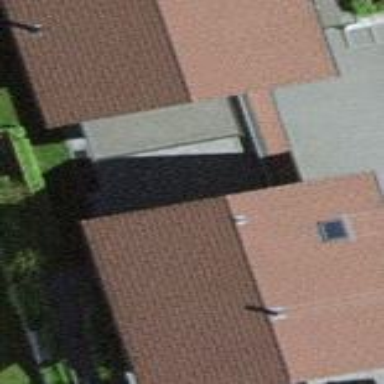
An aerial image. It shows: Simple house.